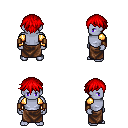
a pixel art fantasy rpg character, male body template, dark elf, purple skin, gold arm armor, robe skirt, red short bangs hairstyle, leather bracers, four views (front, back, left, right), 2x2 character sprite sheet, small pixel art, hard edges, no anti-aliasing